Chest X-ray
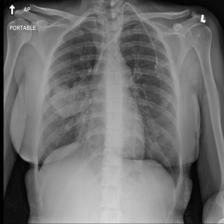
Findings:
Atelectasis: negative
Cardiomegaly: negative
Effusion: negative
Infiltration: positive
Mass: positive
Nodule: negative
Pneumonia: negative
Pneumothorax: negative
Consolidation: negative
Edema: negative
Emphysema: negative
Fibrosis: negative
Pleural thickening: negative
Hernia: negative